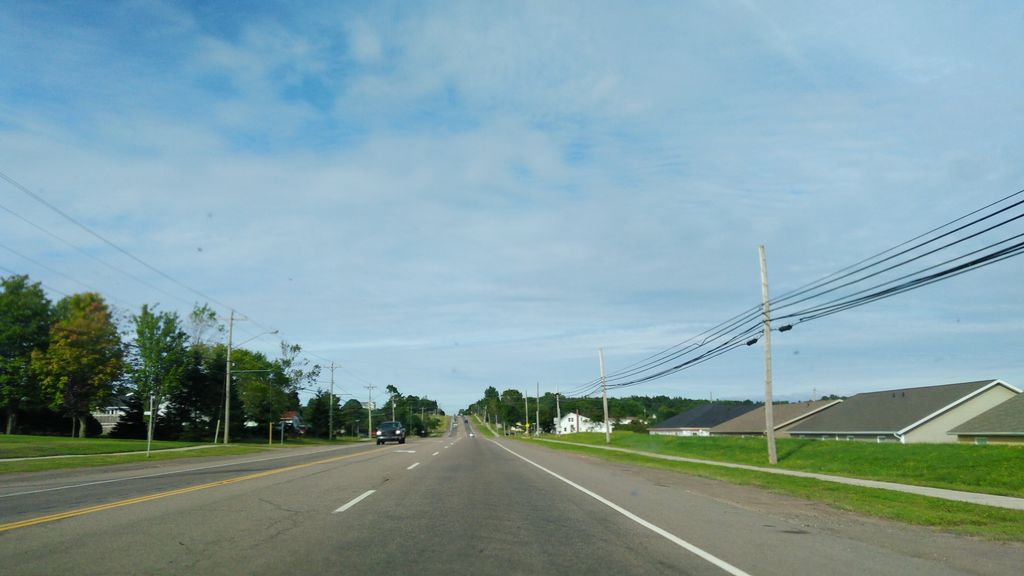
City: charlottetown